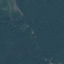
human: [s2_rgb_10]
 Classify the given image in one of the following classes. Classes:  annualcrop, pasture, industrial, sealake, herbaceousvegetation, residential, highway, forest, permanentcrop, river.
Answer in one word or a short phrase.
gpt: Forest